Question: I would like to create a custom message box layout to my application.

I want the header to hold the icon next to the window title.
I want the header to have a bottom border ( this can be achieved by CSS I think)
I want this layout to be on all of my message boxes.
Where do I determined the layout of the window ?
I have looked for the window TPL but could not find it...
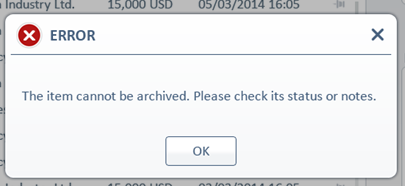
Answer: To show the icon in the header next to the title, instead of using the 'icon' configuration, use the <URL>. While the 'icon' config is overridden in 'Ext.window.MessageBox', 'iconCls' is not.
The bottom border and the icon, you will define them in your own css file. I'm not sure if you can limit the bottom border only to messageboxes, and not have the in other windows.
An example css can look like this:
'''
.x-window-header .x-box-inner {
border-bottom: 1px solid #333;
}
.msg-question {
background-image: url('questionmark-icon.png');
}
'''
Your message box would be like:
'''
Ext.Msg.show({
title:'Save Changes?',
msg: 'Would you like to save your changes?',
buttons: Ext.Msg.YESNOCANCEL,
iconCls: 'msg-question'
});
'''